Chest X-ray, AP view. Patient: 56 years old, sex M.
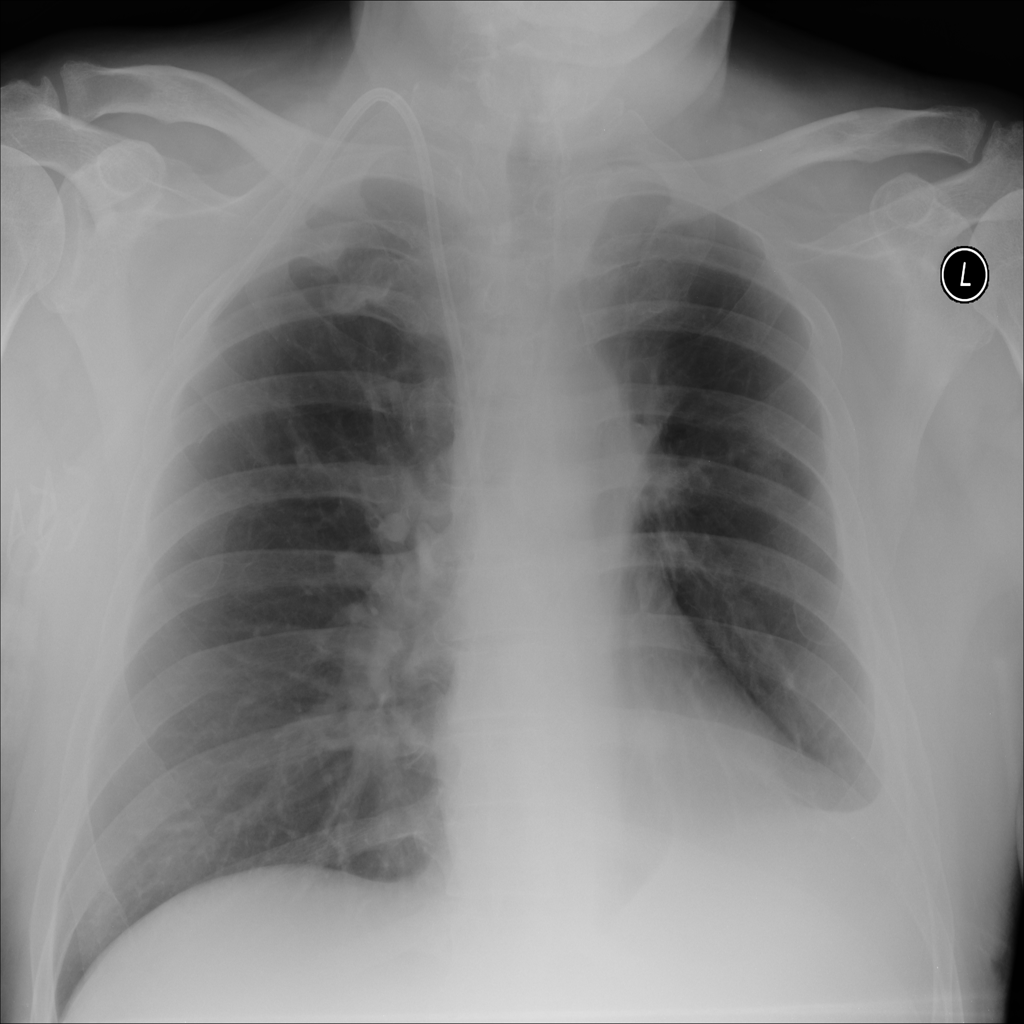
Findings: Nodule